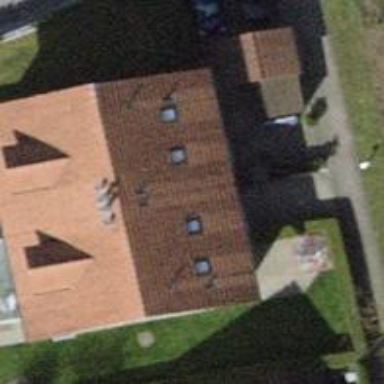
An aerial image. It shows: Semidetached house with gabled roof.